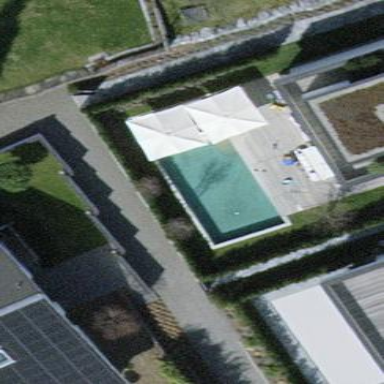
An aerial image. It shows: Swimming pool located in leisure land.